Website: lowes
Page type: customer-info-address
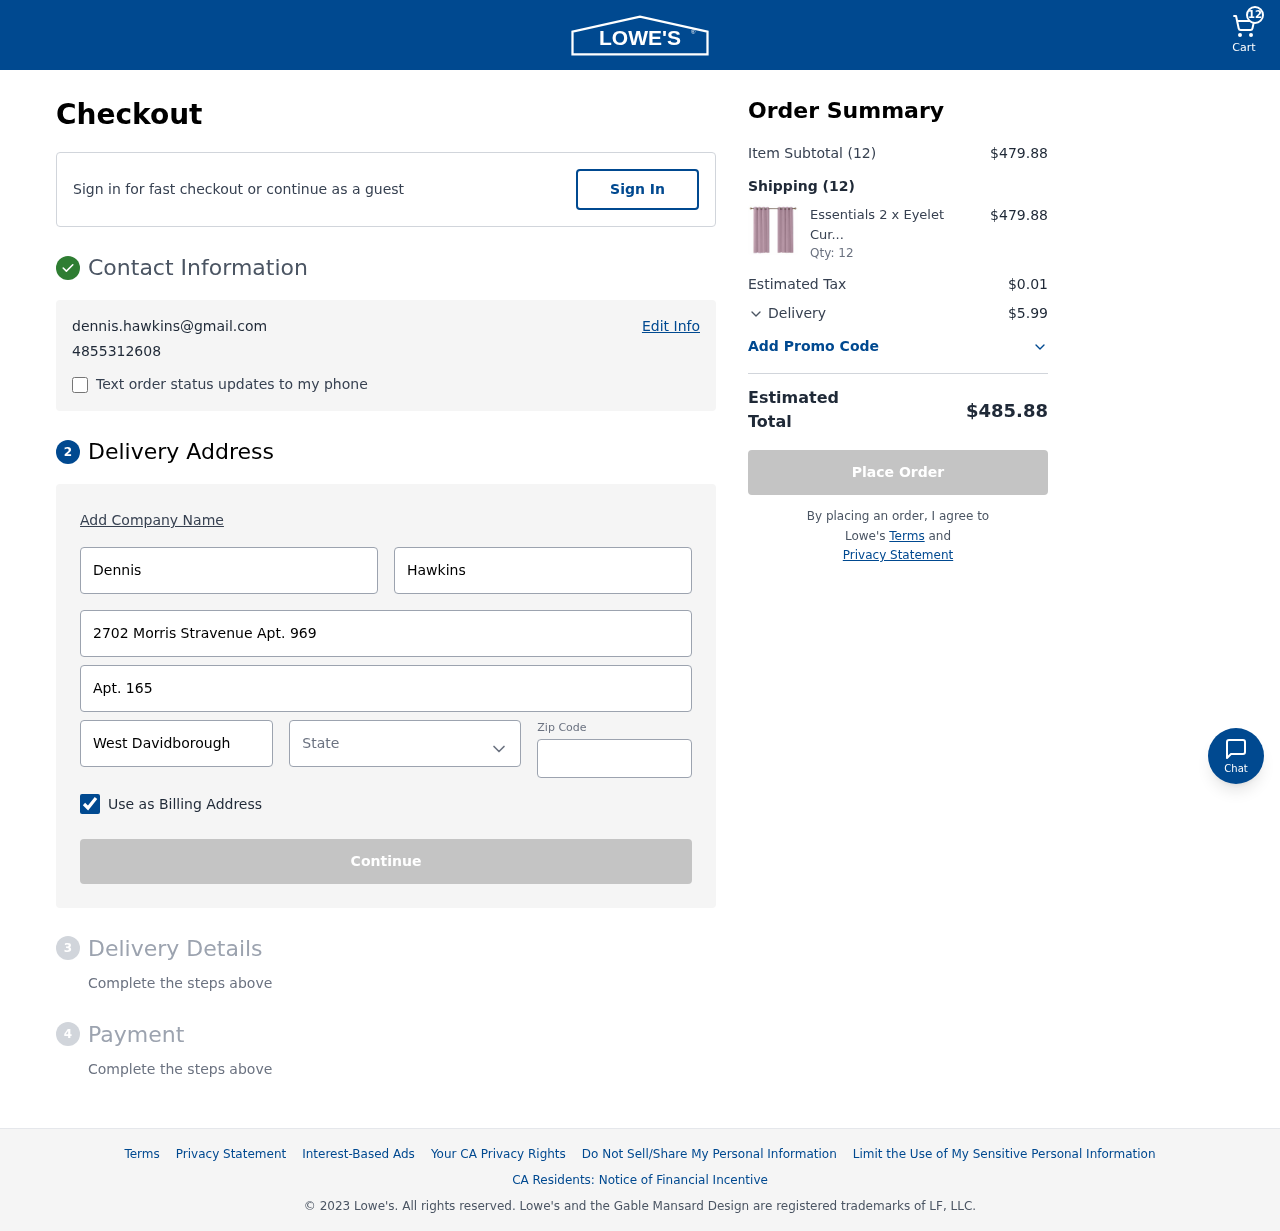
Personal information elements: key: PII_CITY
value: West Davidborough
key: PII_EMAIL
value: dennis.hawkins@gmail.com
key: PII_FIRSTNAME
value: Dennis
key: PII_LASTNAME
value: Hawkins
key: PII_PHONE
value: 4855312608
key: PII_POSTCODE
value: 98538
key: PII_STATE
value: MH
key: PII_STREET
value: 2702 Morris Stravenue Apt. 969
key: PII_STREET2
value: Apt. 165
Product elements: key: PRODUCT1_NAME
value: Essentials 2 x Eyelet Curtains
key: PRODUCT1_QUANTITY
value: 12
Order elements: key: ORDER_NUM_ITEMS
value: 12
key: ORDER_SUBTOTAL
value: $479.88
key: ORDER_NUM_ITEMS2
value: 12
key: ORDER_SUBTOTAL2
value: $479.88
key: ORDER_TAX
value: $0.01
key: ORDER_SHIPPING_COST
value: $5.99
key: ORDER_TOTAL
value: $485.88